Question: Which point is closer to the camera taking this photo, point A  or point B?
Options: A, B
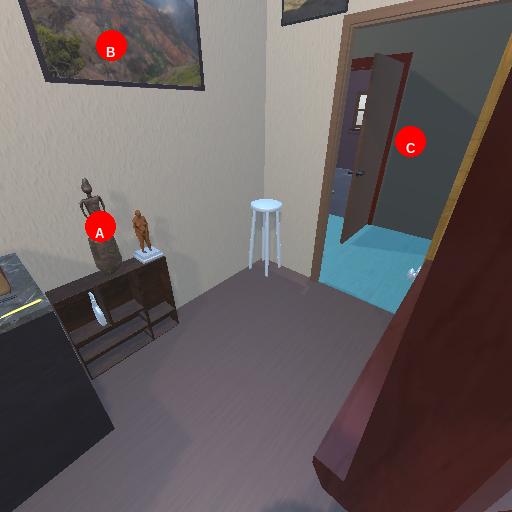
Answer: A